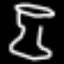
Label: hourglass